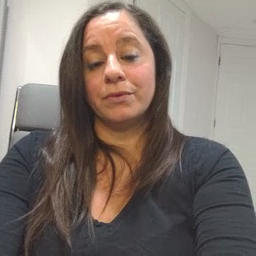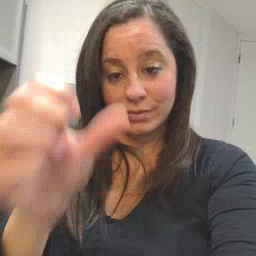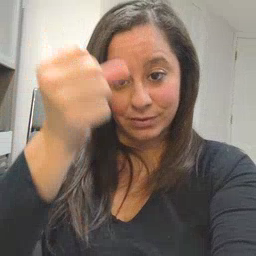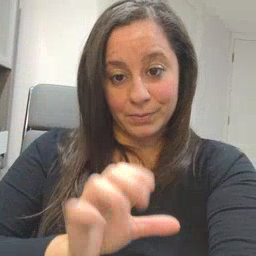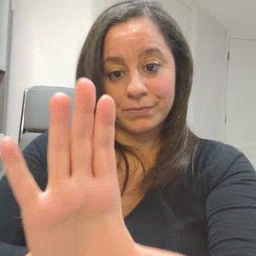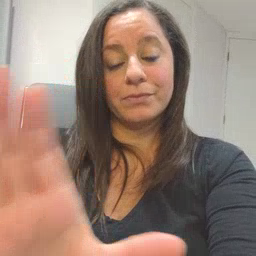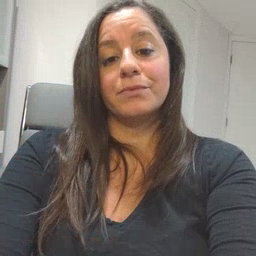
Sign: mitten